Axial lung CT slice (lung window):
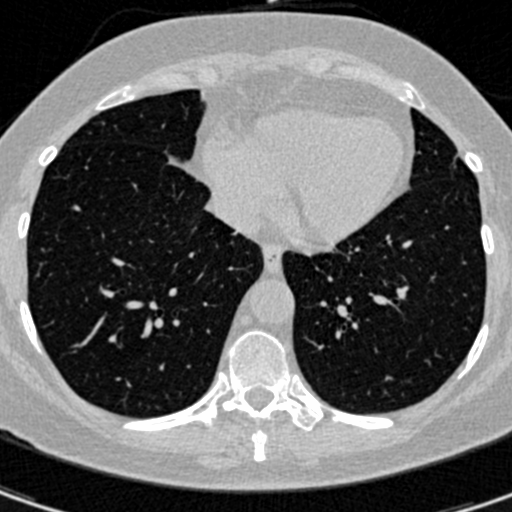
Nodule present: no